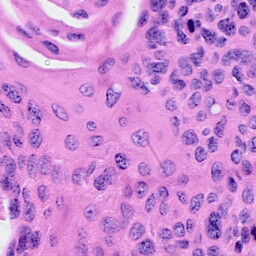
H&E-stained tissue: Cervix